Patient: sex M, age 79
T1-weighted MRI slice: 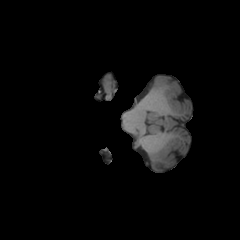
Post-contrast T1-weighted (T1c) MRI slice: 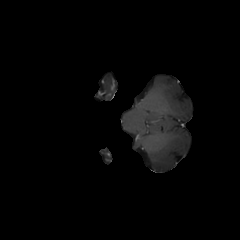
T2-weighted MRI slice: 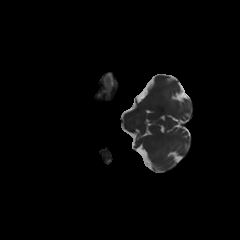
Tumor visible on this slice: no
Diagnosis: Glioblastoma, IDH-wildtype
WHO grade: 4